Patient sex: F
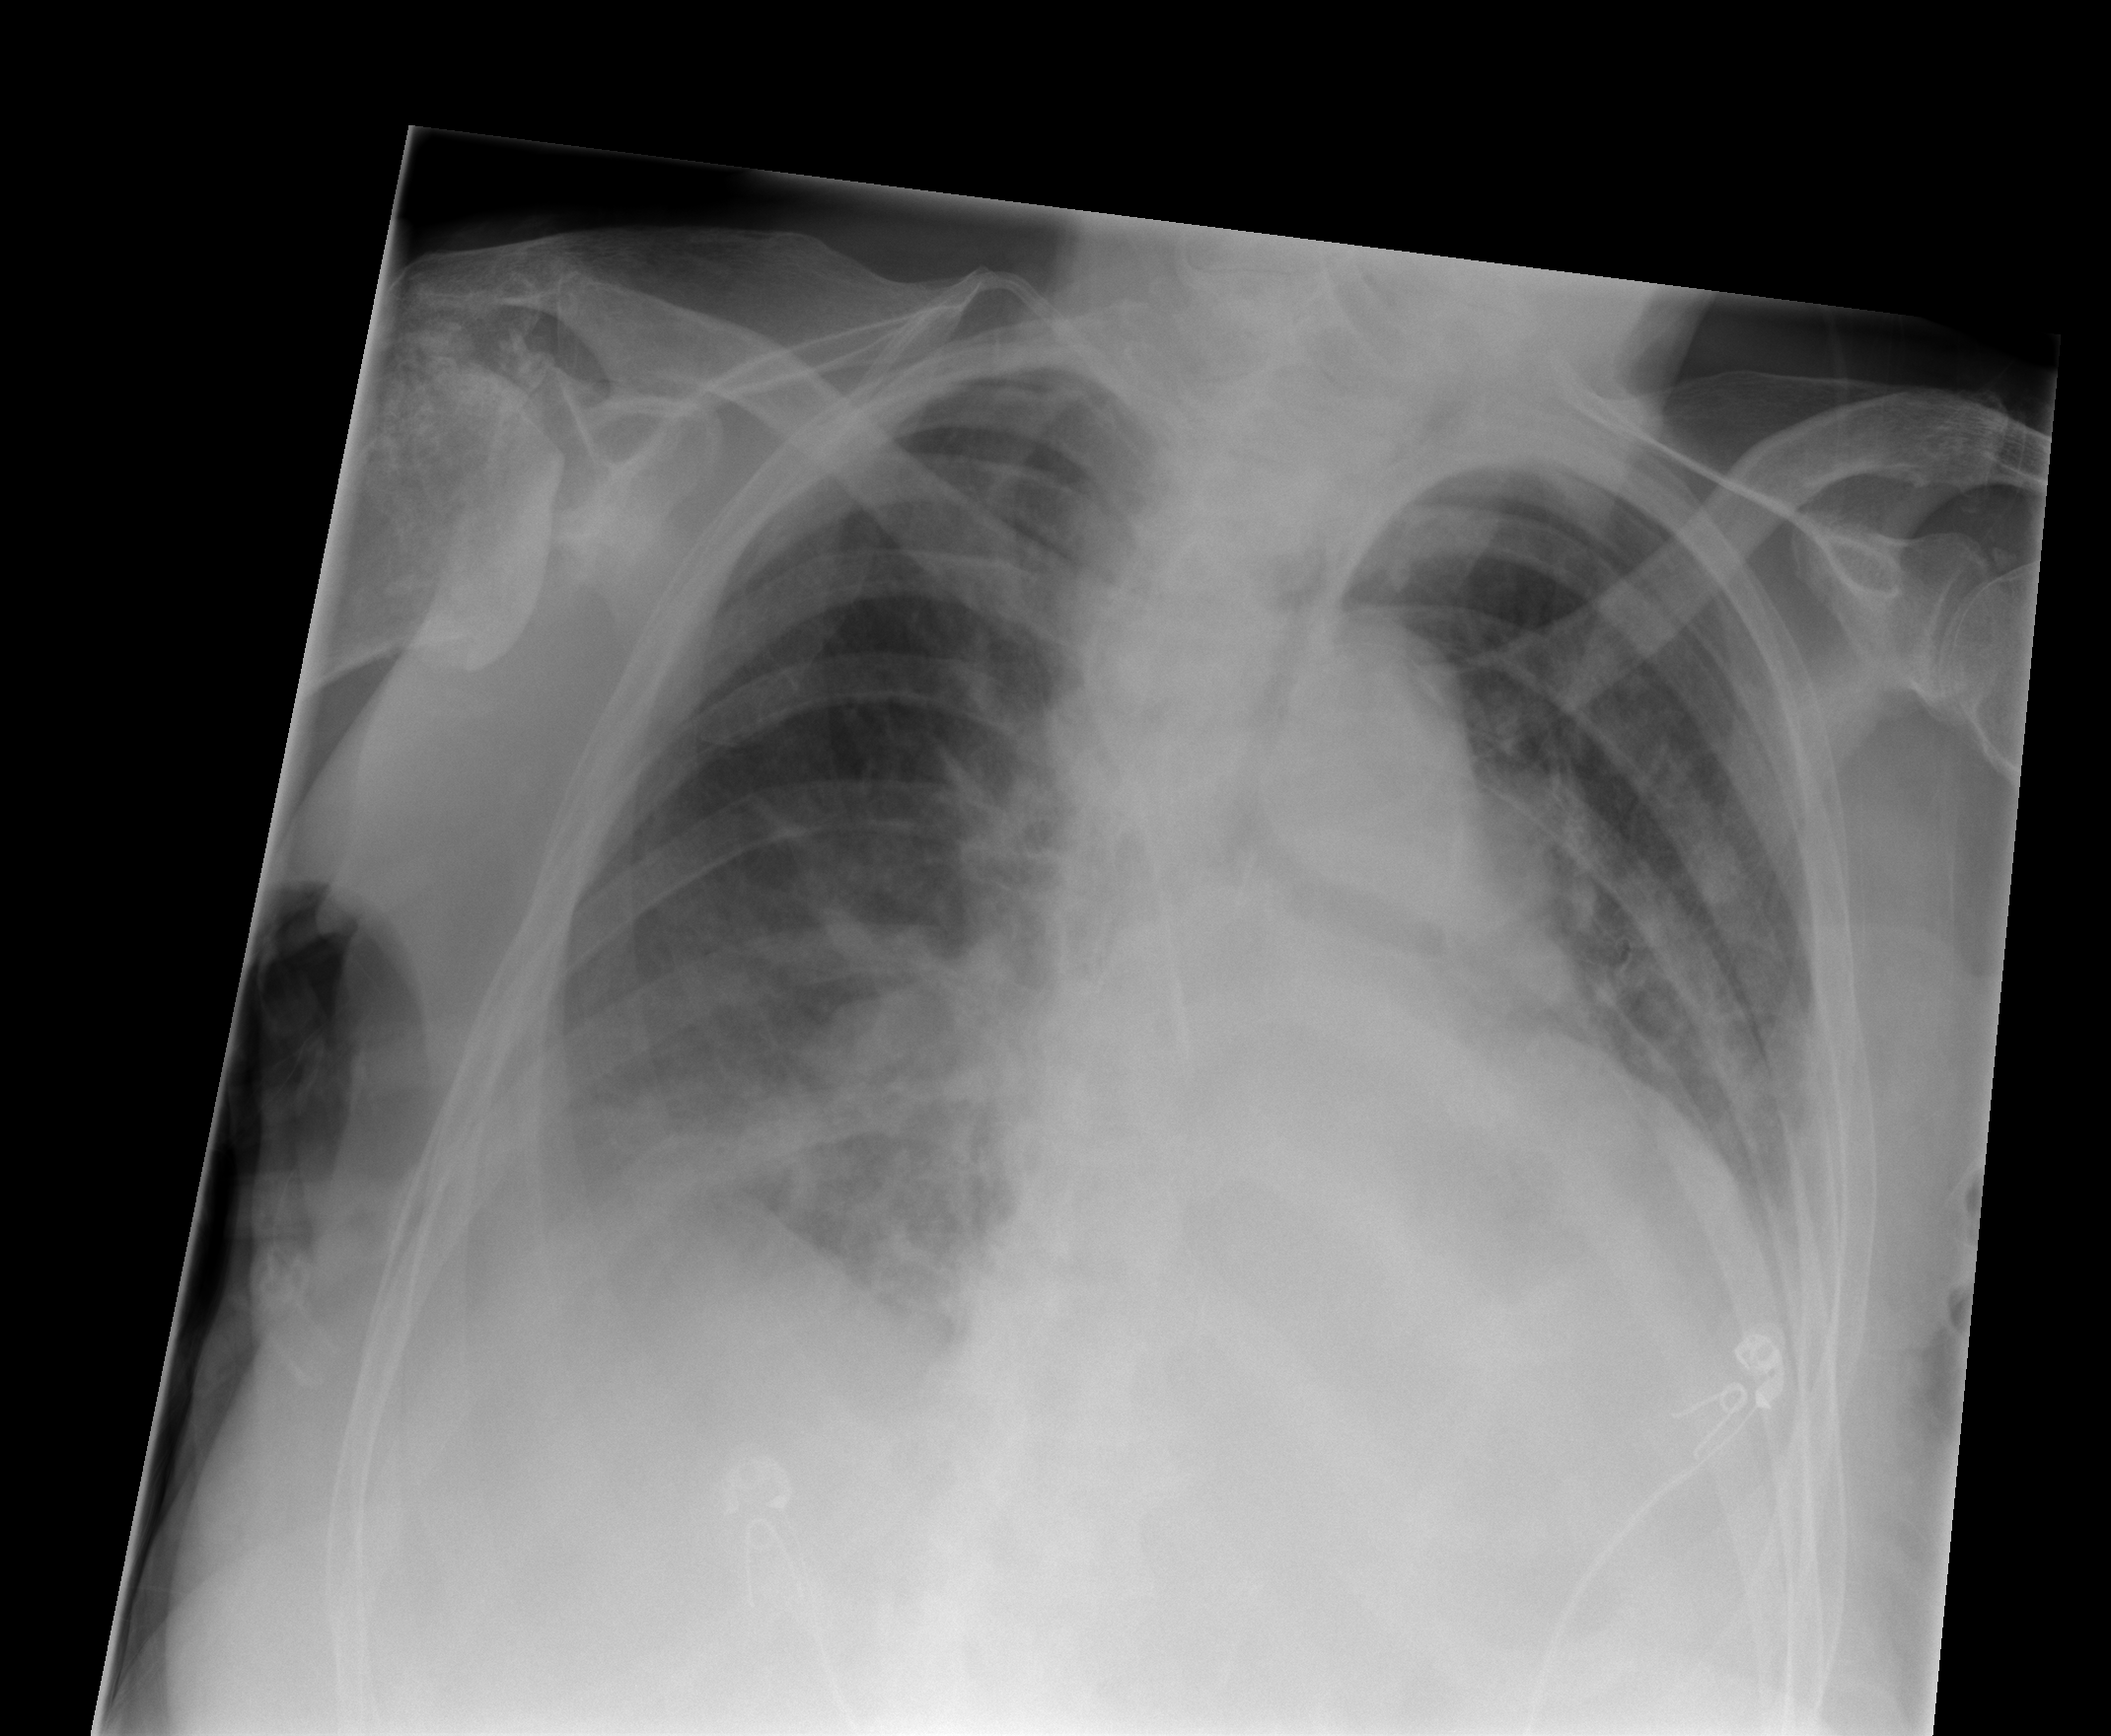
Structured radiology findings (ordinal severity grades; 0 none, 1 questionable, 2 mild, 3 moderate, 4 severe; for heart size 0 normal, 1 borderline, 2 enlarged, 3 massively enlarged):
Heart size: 2
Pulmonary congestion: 2
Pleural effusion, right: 2
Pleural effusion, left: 2
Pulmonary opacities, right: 3
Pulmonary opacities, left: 3
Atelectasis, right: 3
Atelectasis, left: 2